Question: I have a Knowledge Base with postgresql and java environment. But when I want to run an application I have this error: Set required properties in Build process

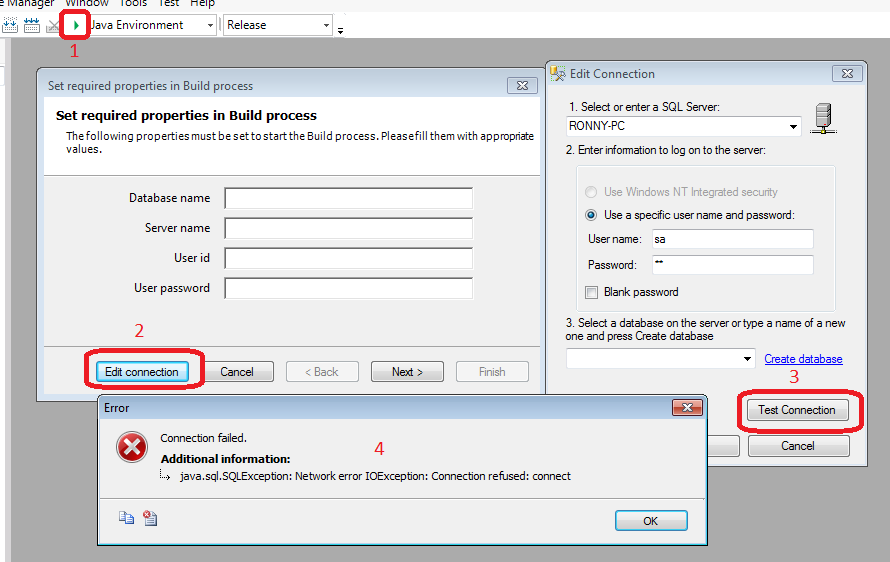
Answer: You must configure de Data Base conexion in preferences - datastore